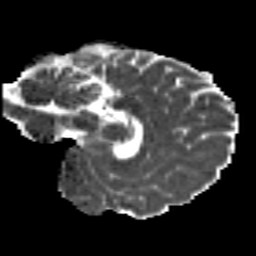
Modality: MD
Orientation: sagittal
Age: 21
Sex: male
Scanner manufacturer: siemens
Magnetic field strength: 3 T
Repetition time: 8.8 s
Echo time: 0.085 s